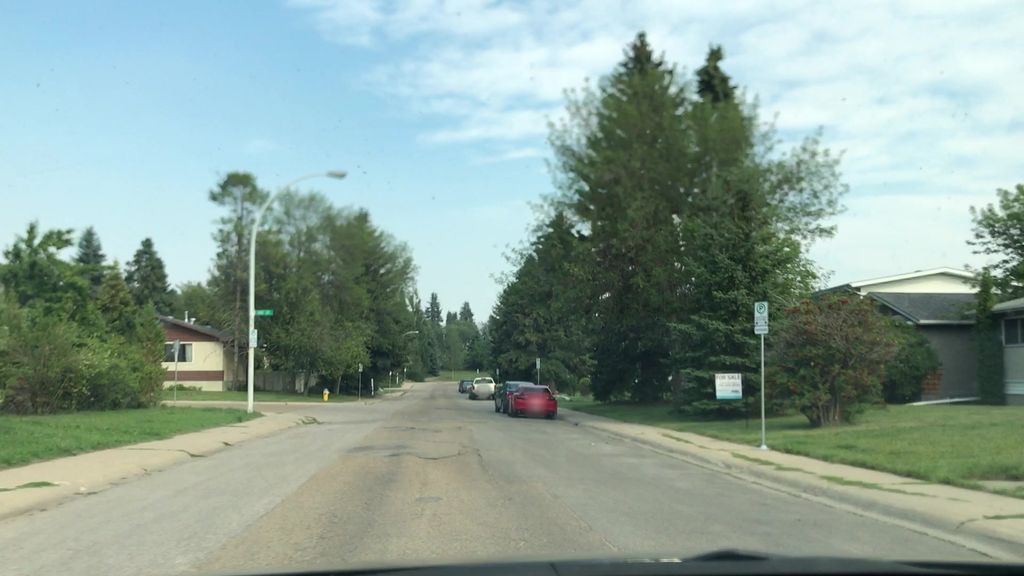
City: edmonton